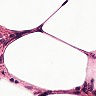
Metastatic tissue present: no